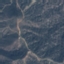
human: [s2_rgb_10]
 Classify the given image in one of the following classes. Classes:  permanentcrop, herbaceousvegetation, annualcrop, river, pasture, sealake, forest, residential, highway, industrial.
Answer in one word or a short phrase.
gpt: HerbaceousVegetation